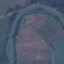
Land use / land cover: River